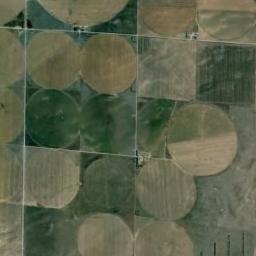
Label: circular_farmland